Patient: sex M, age 43
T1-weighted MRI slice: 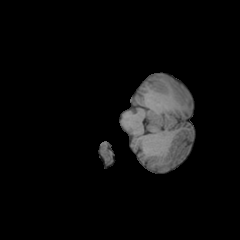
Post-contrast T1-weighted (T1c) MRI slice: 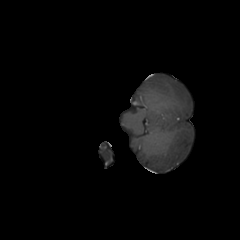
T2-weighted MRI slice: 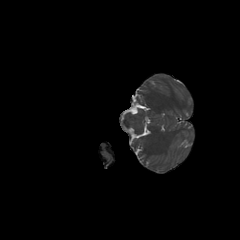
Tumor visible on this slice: no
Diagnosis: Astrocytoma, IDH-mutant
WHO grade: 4